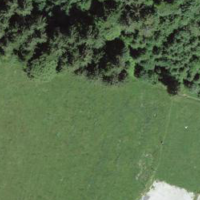
EUNIS habitat code: 25
Species observed at this site:
Matricaria discoidea